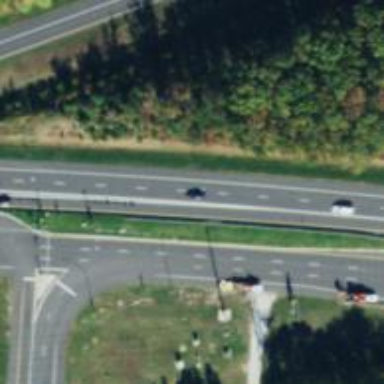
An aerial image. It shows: Asphalt trunk highway which is also expressway.